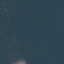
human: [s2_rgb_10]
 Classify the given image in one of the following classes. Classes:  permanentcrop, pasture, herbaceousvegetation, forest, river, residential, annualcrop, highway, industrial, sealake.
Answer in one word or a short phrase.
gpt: Forest